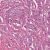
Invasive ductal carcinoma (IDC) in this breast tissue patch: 1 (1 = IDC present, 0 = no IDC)